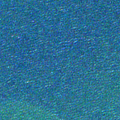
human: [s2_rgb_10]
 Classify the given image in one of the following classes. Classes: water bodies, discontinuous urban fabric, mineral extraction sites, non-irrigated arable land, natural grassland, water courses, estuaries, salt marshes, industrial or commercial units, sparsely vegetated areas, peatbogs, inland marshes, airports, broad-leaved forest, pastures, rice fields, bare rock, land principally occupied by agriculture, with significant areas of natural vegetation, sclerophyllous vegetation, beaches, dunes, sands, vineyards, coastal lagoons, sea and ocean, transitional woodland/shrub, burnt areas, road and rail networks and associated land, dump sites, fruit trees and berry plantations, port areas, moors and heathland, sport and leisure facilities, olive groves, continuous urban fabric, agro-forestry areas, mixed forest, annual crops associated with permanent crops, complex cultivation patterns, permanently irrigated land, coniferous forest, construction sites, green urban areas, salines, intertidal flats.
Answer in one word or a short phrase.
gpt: sea and ocean